二年级 · 算术
看图列式计算。

$\square \times \square=\square$

$\square \div \square=\square$
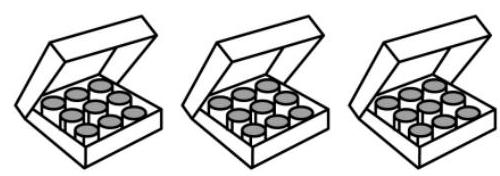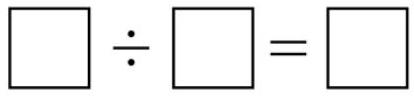
答案: $9 \times 3=27$

$27 \div 9=3$

$27 \div 3=9$